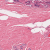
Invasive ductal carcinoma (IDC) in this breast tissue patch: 0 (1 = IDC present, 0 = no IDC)